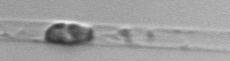
Label: Dactyliosolen_blavyanus